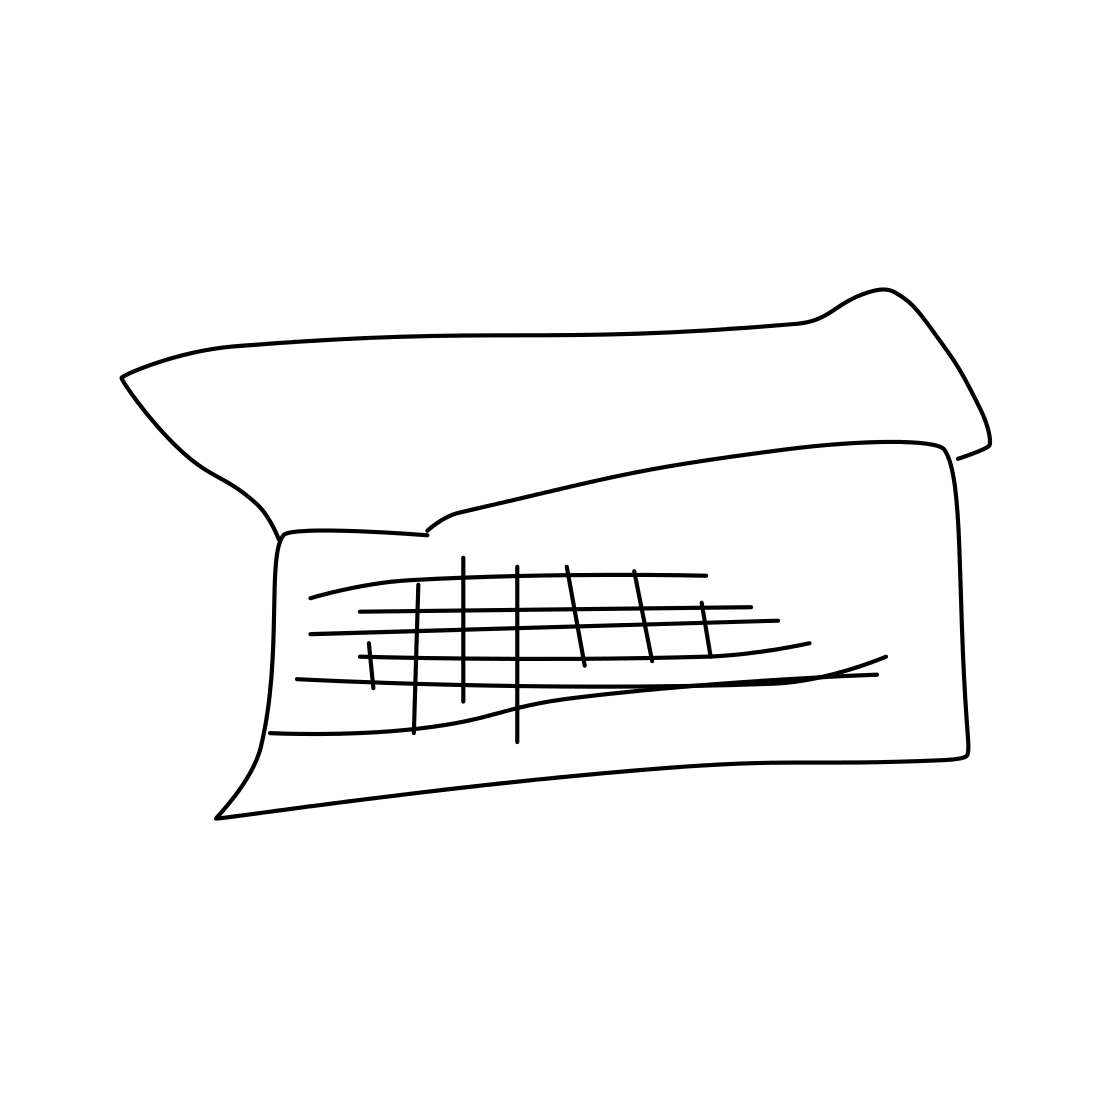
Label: laptop